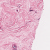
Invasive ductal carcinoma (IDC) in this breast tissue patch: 0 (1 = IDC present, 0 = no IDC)